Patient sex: M
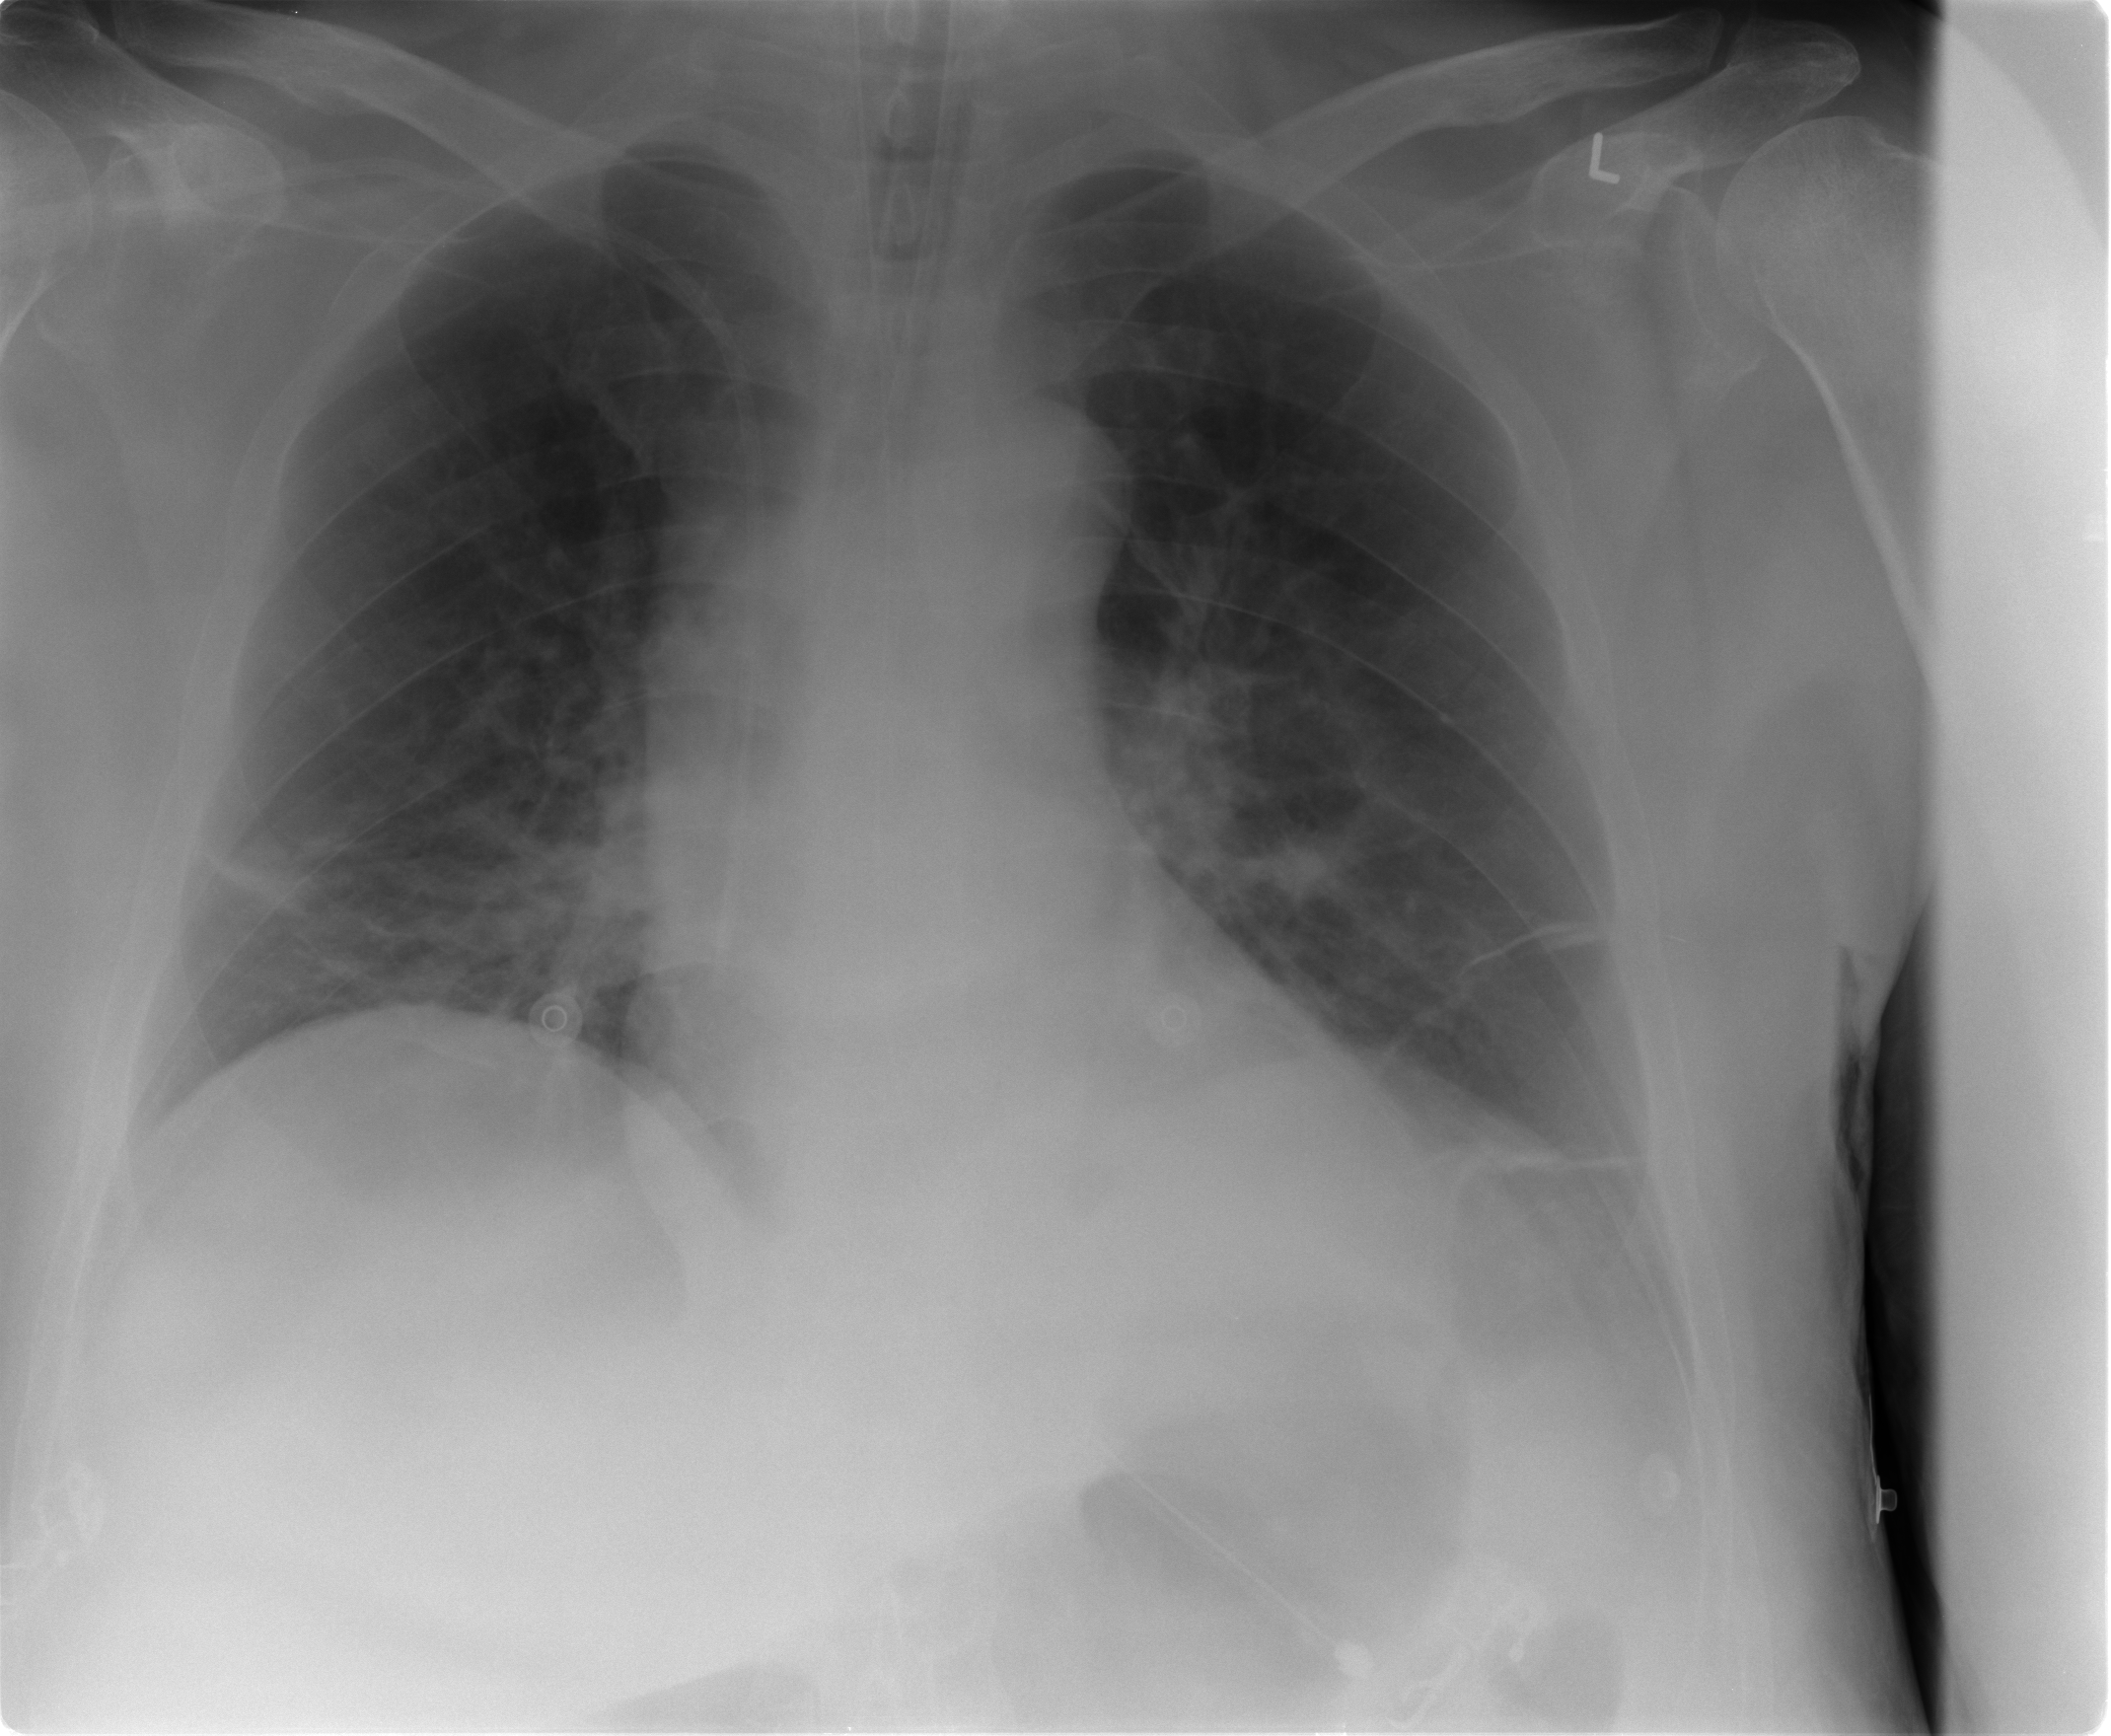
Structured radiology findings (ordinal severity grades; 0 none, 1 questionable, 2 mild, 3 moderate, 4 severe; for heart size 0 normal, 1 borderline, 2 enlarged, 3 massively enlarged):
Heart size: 1
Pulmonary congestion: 2
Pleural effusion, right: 0
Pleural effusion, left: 0
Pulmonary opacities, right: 2
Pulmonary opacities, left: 2
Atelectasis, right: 2
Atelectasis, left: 2